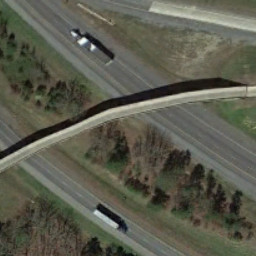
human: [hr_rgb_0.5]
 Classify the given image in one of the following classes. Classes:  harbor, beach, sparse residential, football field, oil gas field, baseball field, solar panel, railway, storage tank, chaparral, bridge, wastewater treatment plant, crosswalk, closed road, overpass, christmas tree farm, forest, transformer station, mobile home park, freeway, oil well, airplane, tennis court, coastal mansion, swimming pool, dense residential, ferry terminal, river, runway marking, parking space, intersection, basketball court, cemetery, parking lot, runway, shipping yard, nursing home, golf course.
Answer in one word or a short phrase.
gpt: overpass